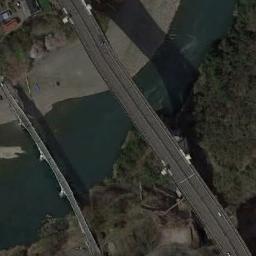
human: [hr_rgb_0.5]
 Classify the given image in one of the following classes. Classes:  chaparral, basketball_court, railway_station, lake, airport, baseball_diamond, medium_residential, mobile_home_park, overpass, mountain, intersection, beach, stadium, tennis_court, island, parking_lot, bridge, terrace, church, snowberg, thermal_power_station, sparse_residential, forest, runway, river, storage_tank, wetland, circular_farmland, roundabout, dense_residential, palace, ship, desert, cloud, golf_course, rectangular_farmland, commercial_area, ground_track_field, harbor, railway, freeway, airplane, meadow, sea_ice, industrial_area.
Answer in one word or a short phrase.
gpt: bridge